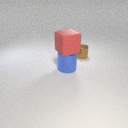
large blue metal cylinder to the left of small brown metal cylinder